Chest X-ray:
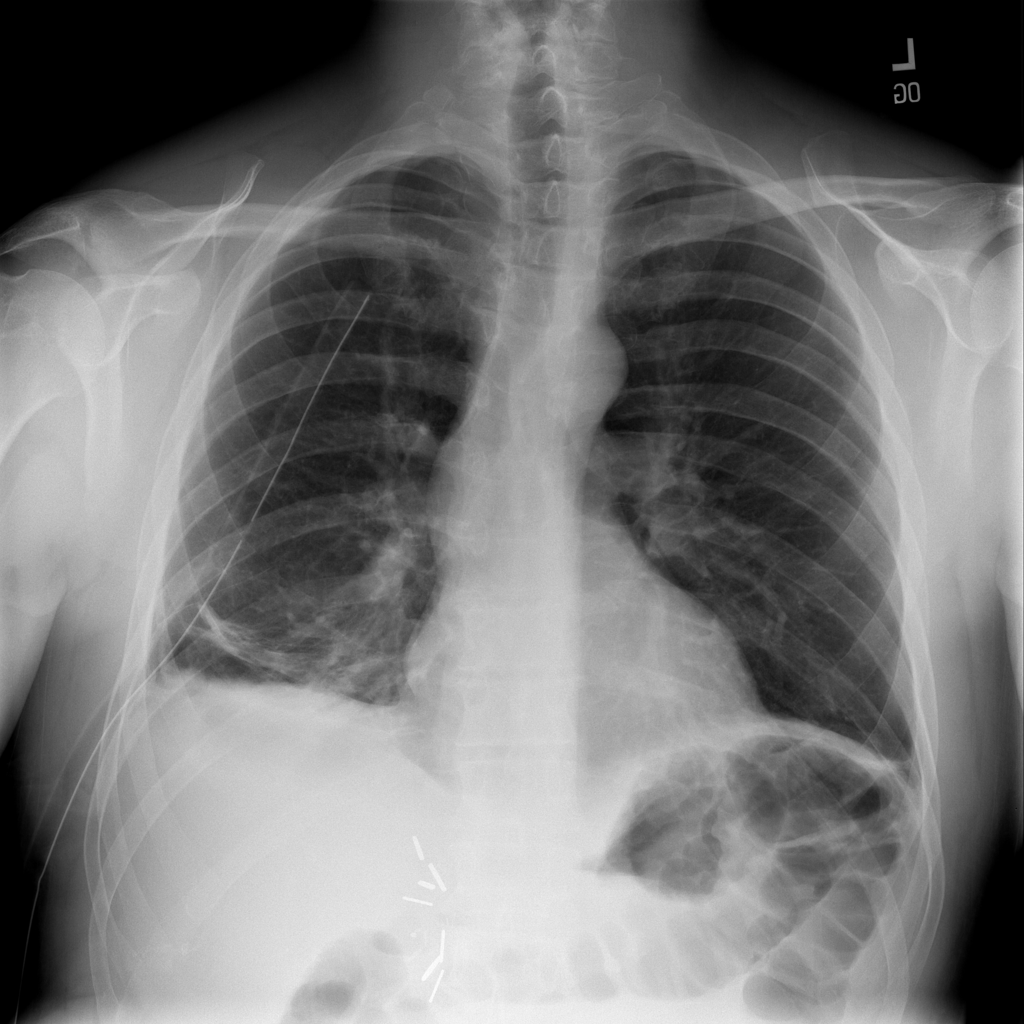
Findings: Atelectasis, Effusion
No abnormal finding: no